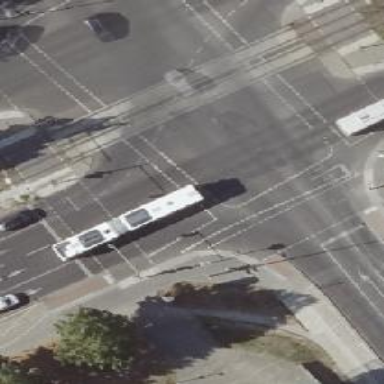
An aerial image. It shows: Asphalt cycleway with traffic signals at crossing.